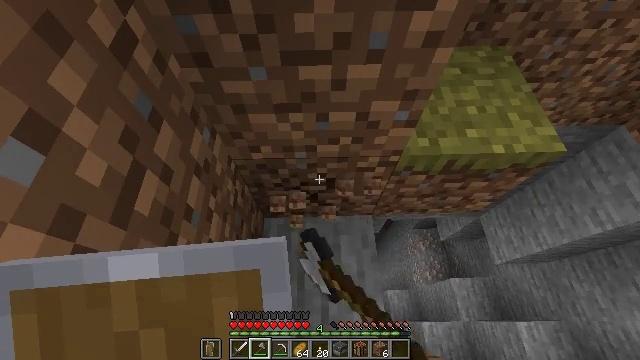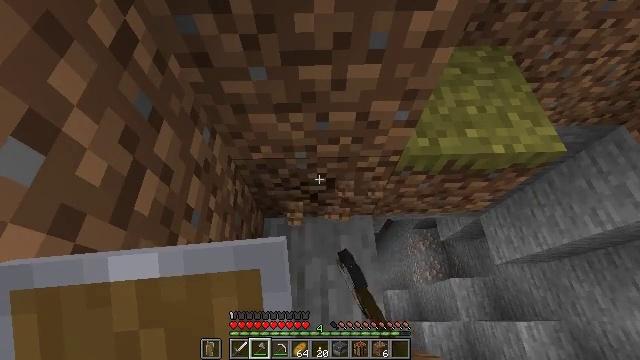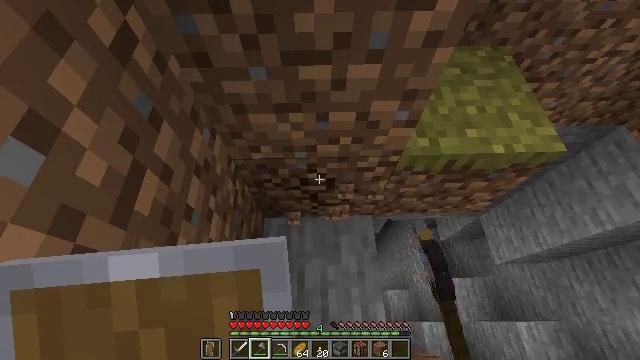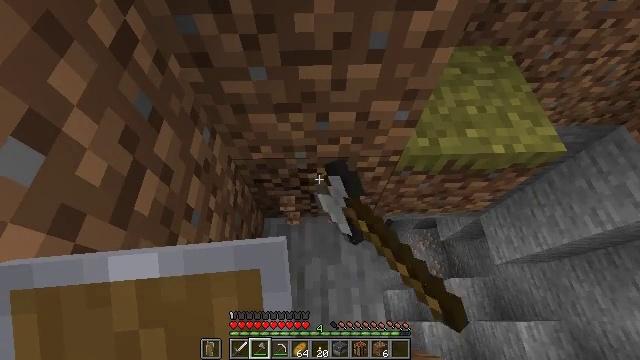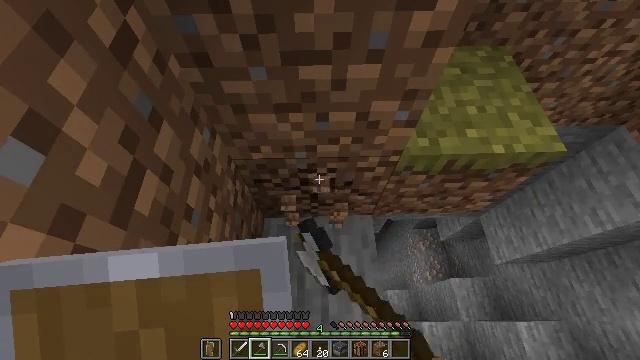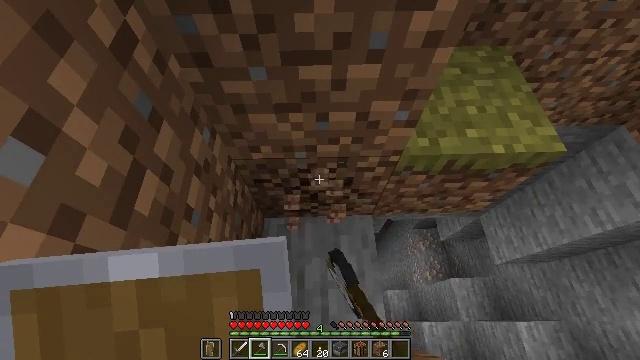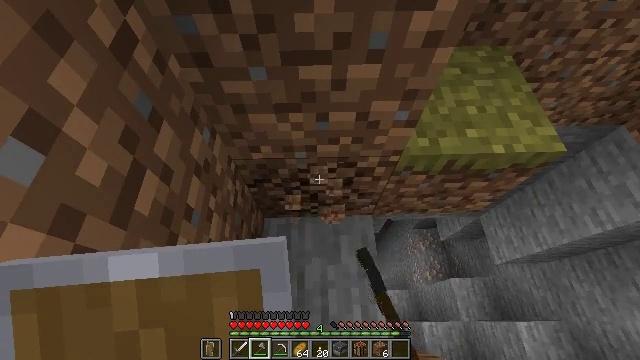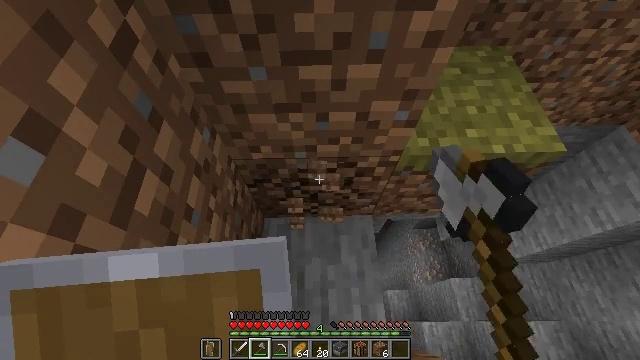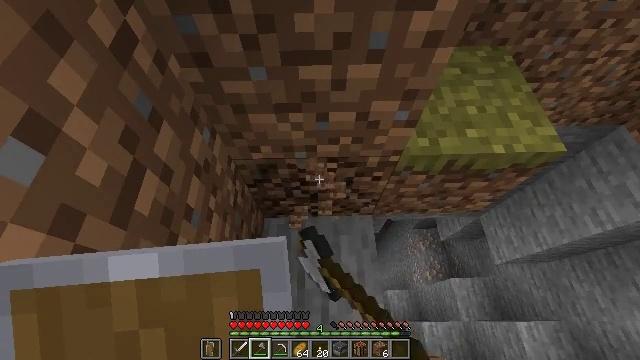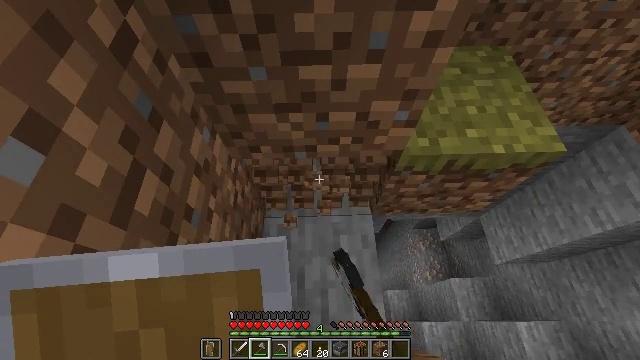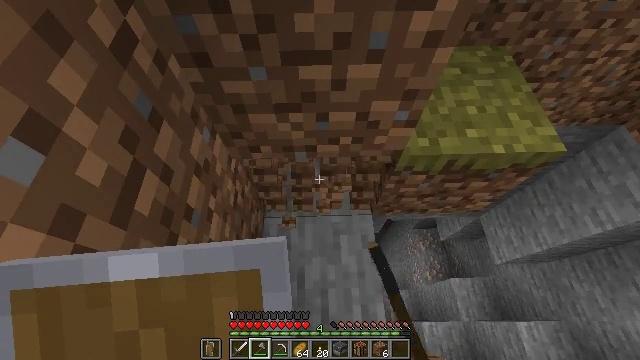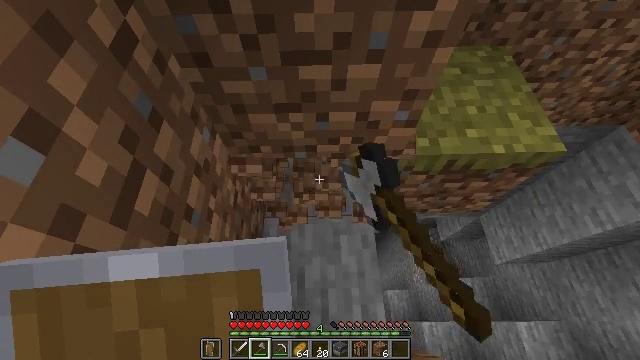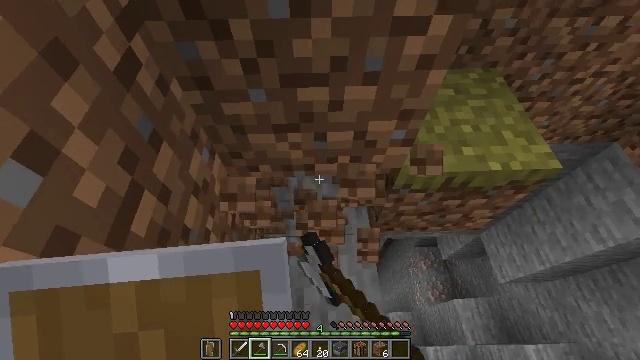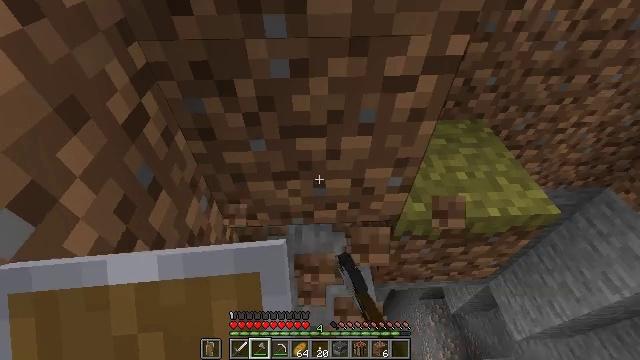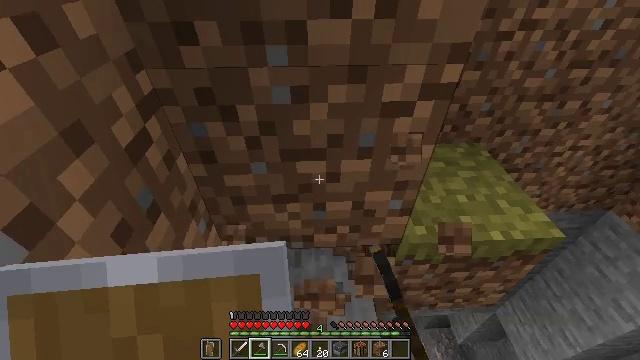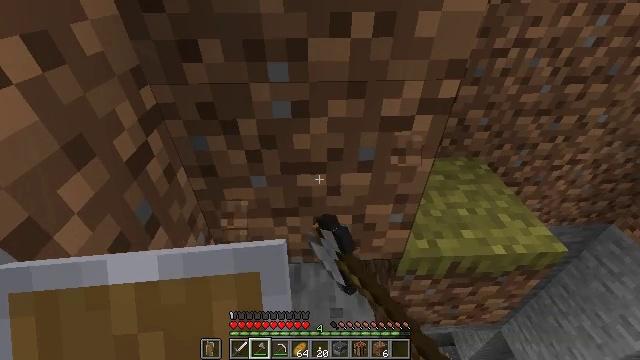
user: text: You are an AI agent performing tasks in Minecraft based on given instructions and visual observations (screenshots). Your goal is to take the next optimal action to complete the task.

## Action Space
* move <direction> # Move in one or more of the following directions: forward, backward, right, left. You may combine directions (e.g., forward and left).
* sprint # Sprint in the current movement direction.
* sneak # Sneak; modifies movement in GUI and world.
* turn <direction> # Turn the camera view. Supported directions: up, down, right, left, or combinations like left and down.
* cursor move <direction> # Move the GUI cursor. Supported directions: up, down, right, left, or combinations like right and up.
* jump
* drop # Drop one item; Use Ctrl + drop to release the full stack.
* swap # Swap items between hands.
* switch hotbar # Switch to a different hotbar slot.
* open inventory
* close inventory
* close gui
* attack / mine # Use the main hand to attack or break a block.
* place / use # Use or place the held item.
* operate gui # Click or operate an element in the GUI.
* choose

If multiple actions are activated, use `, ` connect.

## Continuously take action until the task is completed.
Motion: motion action
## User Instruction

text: Gather dirt.
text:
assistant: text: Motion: sneak, attack / mine
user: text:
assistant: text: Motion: sneak, attack / mine
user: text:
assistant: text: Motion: sneak, attack / mine
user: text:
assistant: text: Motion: sneak, attack / mine
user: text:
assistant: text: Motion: sneak, attack / mine
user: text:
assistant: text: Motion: sneak, attack / mine
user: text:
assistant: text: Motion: sneak, attack / mine
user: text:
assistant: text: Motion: sneak, attack / mine
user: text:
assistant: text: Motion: sneak, attack / mine
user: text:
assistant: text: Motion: sneak, attack / mine
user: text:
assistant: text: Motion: sneak, attack / mine
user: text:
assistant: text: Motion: sneak, turn up, attack / mine
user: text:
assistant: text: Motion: sneak, turn up, attack / mine
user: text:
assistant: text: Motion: sneak, turn up, attack / mine
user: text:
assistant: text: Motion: sneak, turn up, attack / mine
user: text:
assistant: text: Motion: sneak, turn up, attack / mine
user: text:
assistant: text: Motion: sneak, attack / mine
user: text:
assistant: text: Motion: sneak, attack / mine
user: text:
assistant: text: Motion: sneak, attack / mine
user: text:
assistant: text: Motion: sneak, attack / mine
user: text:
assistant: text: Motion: sneak, attack / mine
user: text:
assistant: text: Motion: sneak, attack / mine
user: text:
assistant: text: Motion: sneak, attack / mine
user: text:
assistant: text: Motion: sneak, attack / mine
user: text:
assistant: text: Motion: sneak, attack / mine
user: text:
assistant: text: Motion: sneak, attack / mine
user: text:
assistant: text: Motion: sneak, attack / mine
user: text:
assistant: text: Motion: sneak, attack / mine
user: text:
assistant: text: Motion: sneak, attack / mine
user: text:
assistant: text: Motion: sneak, attack / mine